Question: I've been searching for this for quite a while but can't seem to find it.
Is there any predefined widget in Android to implement a basic clickable item (with one of two lines of text) whose background turns to the theme's color when clicked, like the ones seen here, for example:

And I mean, without using the PreferenceActivity class, which implements this automatically. Does this exist or do I have to implement my own customized view?
Thanks!
Edit:
I've added a TwoLineListItem like this and it doesn't react to clicks (background doesn't change)
'''
<TwoLineListItem
android:layout_width="fill_parent"
android:layout_height="wrap_content"
android:clickable="true"
>
<TextView android:id="@android:id/text1"
android:layout_marginTop="1dip"
android:layout_width="wrap_content"
android:layout_height="wrap_content"
android:textSize="15sp"
android:textStyle="bold"
android:text="Meh" />
<TextView android:id="@android:id/text2"
android:layout_width="wrap_content"
android:layout_height="wrap_content"
android:layout_below="@android:id/text1"
android:layout_alignLeft="@android:id/text1"
android:paddingBottom="4dip"
android:includeFontPadding="false"
android:textSize="15sp"
android:textStyle="normal"
android:text="Moo" />
</TwoLineListItem>
'''
Does it only work inside ListViews? Because that way I'll have to define my buttons in code and not in the XML, right?
Thanks!
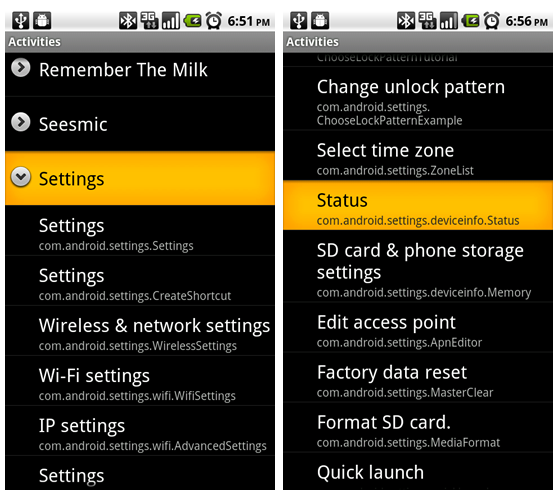
Answer: The default layout for that is called <URL> given by android.